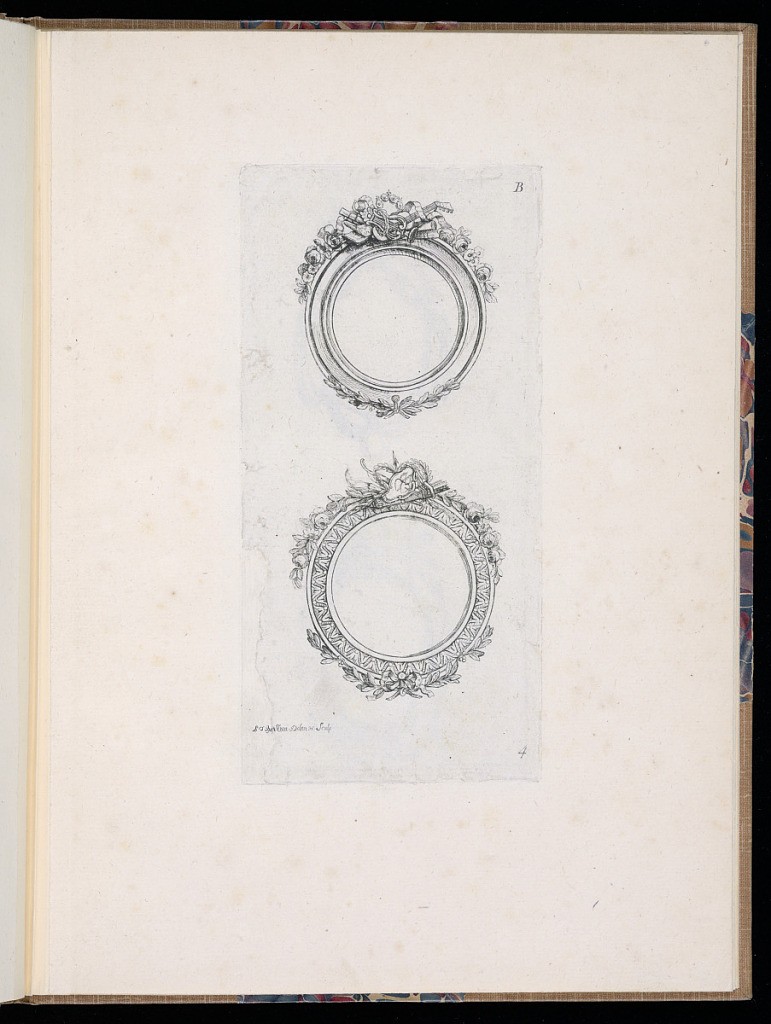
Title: Ornamental Medallion Designs
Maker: P. J. Bertren, active 18th century
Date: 1768
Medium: Etching on paper
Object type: Print
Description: Two medallion designs, one above the other. The upper medallion is decorated with flowers, musical instruments, and laurel leaves. The lower medallion is decorated with a torch, quiver, flowers, laurel leaves, and a cartouche with an arrow through two burning hearts. The plate is signed and numbered.